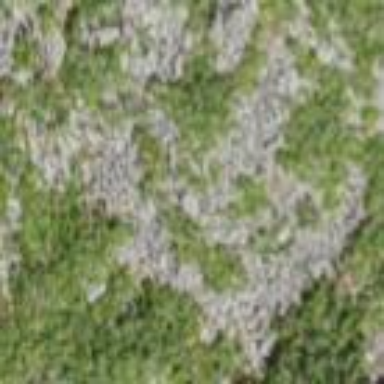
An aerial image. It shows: Natural scree.